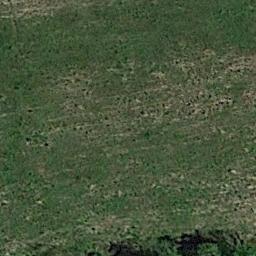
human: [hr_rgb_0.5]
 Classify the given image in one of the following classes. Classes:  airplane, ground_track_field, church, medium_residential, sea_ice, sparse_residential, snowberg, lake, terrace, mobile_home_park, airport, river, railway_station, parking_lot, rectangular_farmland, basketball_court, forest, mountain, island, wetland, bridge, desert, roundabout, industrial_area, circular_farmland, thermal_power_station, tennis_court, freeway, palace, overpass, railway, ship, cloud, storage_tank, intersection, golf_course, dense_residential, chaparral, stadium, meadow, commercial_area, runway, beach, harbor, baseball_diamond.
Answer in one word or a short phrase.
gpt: meadow